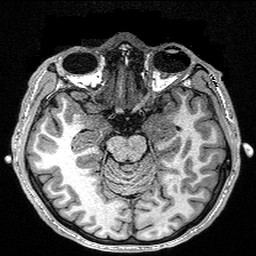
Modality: T1w
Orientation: coronal
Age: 31
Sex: male